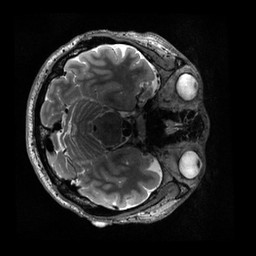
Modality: T2w
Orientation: axial
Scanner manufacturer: siemens
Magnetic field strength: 3 T
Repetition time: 3.2 s
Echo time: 0.564 s